Aerial crown-view tile of a tropical tree (Barro Colorado Island, Panama), acquired 20250818:
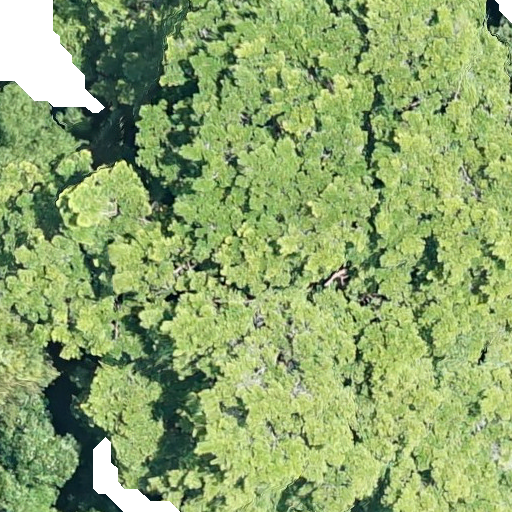
Species: Terminalia amazonia
GBIF accepted scientific name: Terminalia amazonica
Crown area: 610.872 m²